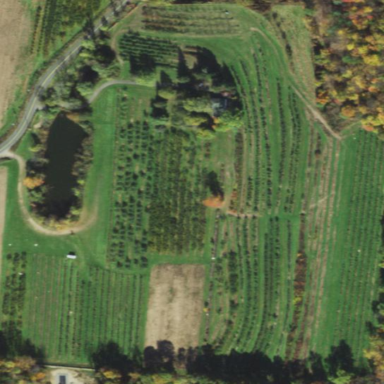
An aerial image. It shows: Orchard.